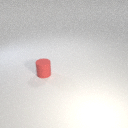
small red rubber cylinder